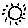
Label: sun